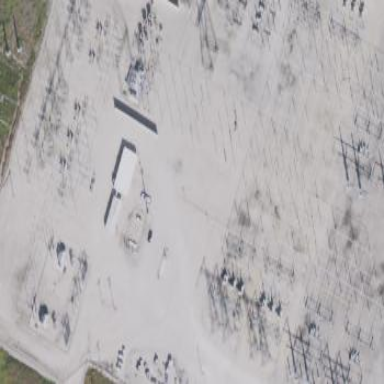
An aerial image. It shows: Outdoor power substation. The substation is at the transmission level. It is surrounded by fence.